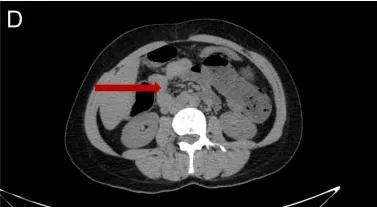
Mild intestinal volvulus, without indicators of intestinal ischemia or necrosis.
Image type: radiology (ct)